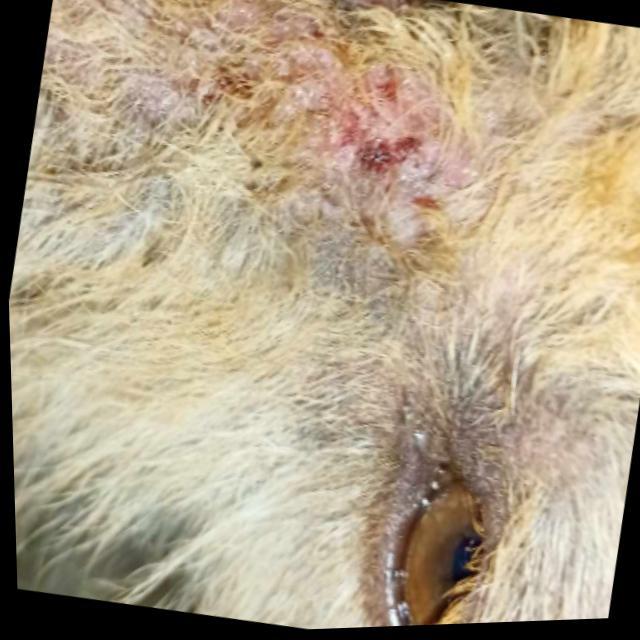
Canine demodicosis (Demodex mange) — caused by Demodex canis mites. Presents with alopecia, follicular papules, pustules, and comedones. Often localized on face and forelimbs.